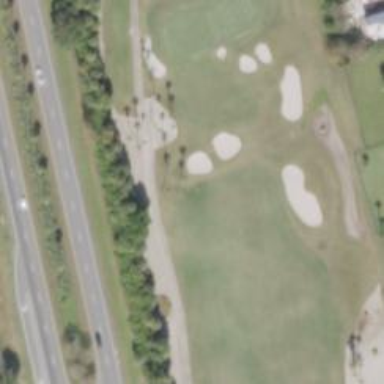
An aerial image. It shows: Golf hole.